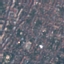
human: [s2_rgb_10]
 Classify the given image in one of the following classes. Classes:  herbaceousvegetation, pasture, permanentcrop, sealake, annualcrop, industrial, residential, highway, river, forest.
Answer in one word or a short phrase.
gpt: Residential